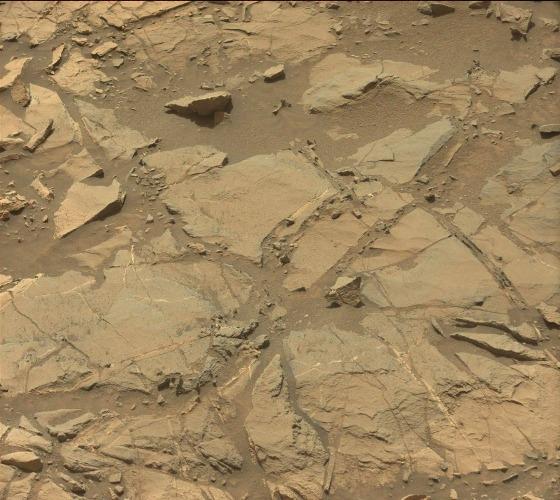
Terrain classes present: Bedrock, Gravel / Sand / Soil, Rock, Shadow